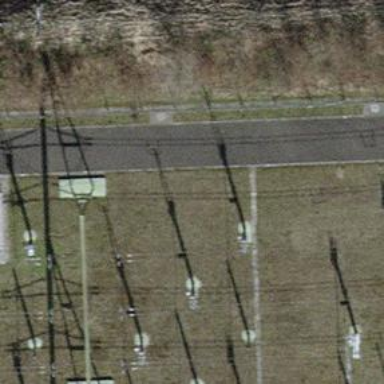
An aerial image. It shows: Switch used for power control.